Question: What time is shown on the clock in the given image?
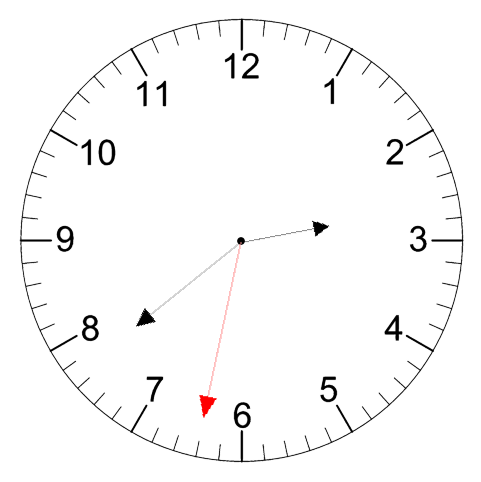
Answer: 02:38:32